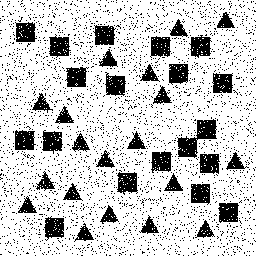
Squares: 19
Triangles: 19
Stars: 0
Total shapes: 38